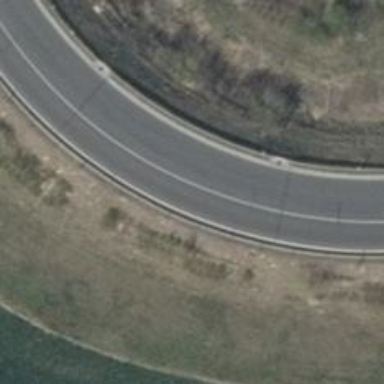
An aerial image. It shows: Primary link highway.